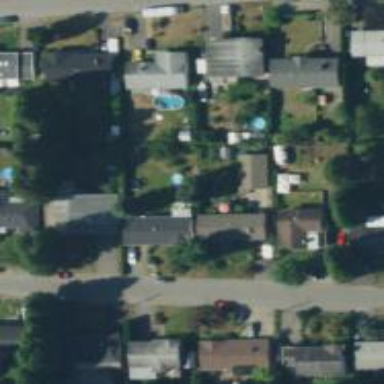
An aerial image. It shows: Detached building.